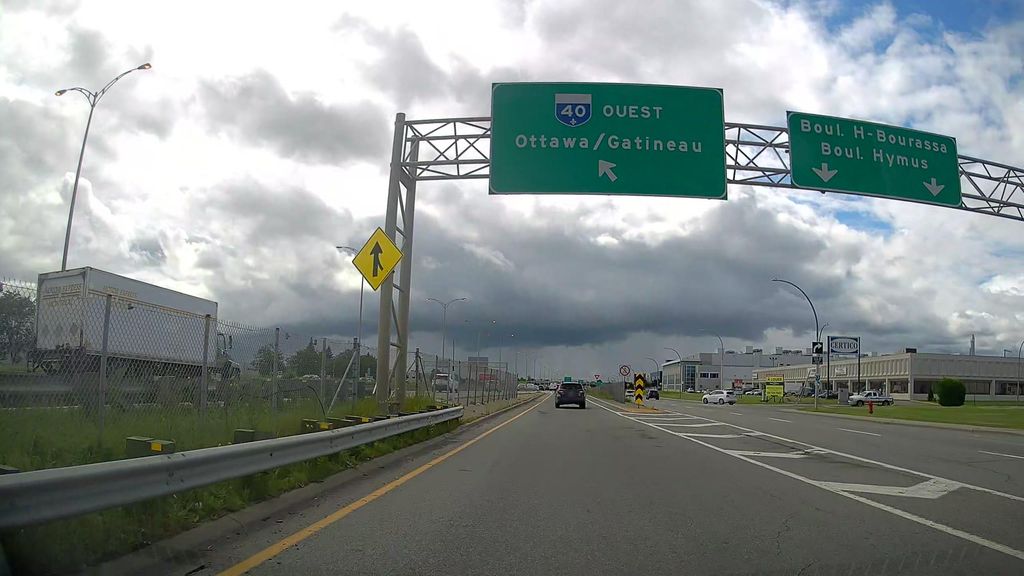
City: montreal